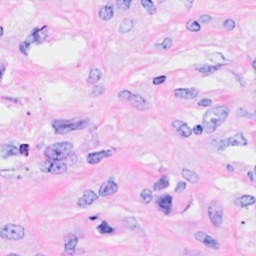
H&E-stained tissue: Breast